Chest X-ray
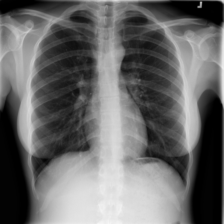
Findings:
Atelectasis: negative
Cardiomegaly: negative
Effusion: negative
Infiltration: negative
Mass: negative
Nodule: negative
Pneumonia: negative
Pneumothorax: negative
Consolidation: negative
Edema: negative
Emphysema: negative
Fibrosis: negative
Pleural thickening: negative
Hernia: negative